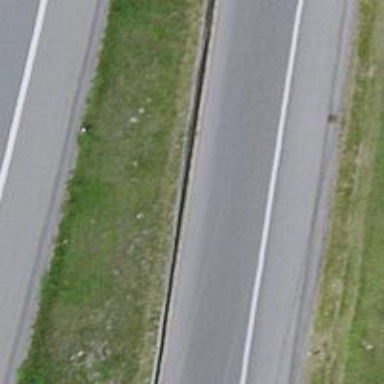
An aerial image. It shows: Asphalt motorway link.